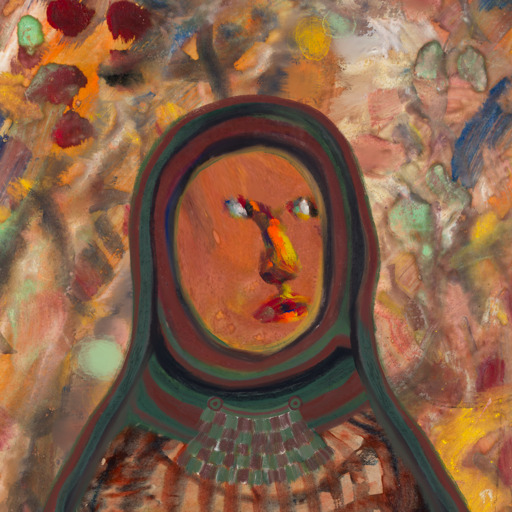
Background: Mother_And_Son_Mother, Head And Neck Side: Mother_And_Son_Son, Face Side: An_Impression, Bust: Orphan, Hair Side: Blank, Head Accessory: After_Raid_Scarf, Second Necklace: After_Raid, Necklace: Blank, Baby: Blank